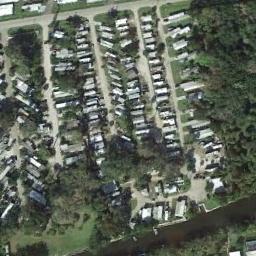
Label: mobile_home_park